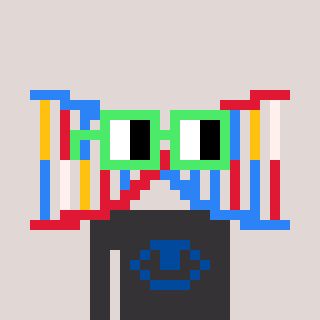
a pixel art character with square light green glasses, a dna-shaped head and a grayscale-colored body on a warm background